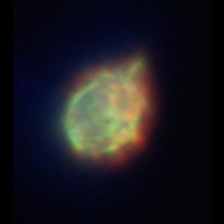
Taxon: Ciliates
Group: Other